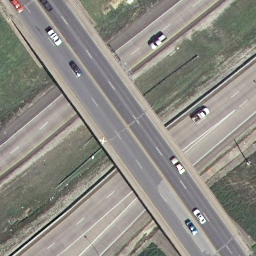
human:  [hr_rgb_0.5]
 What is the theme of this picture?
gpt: overpass